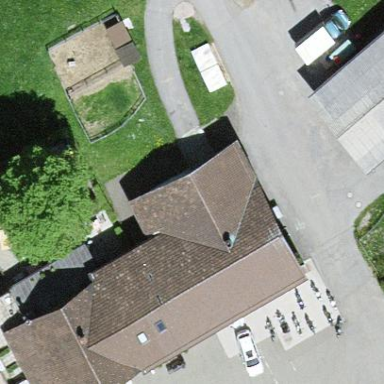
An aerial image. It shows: Restaurant in building.